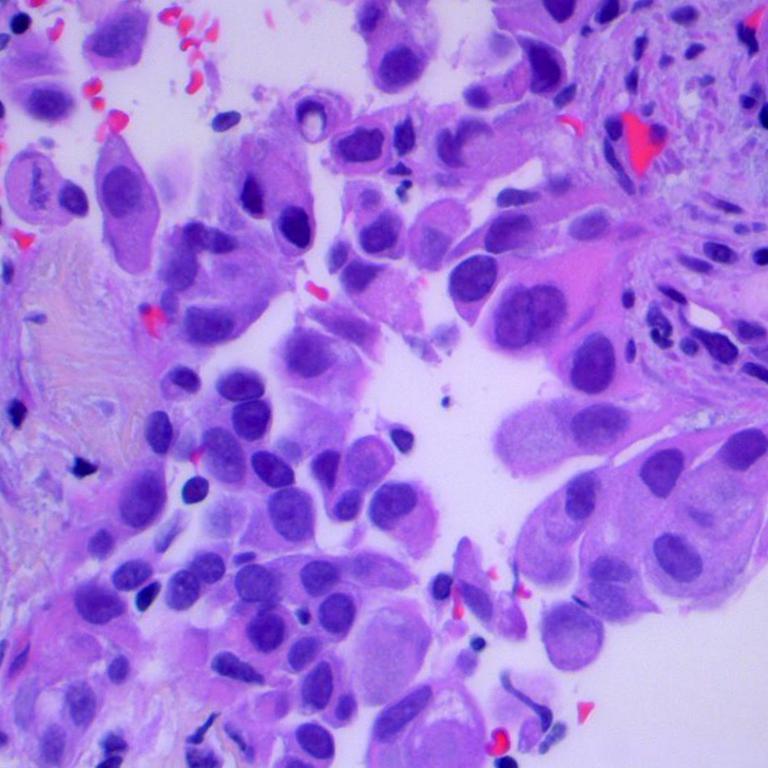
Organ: lung
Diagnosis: adenocarcinomas